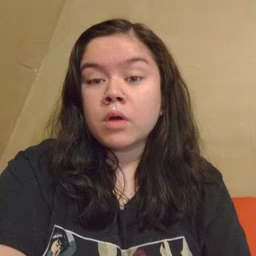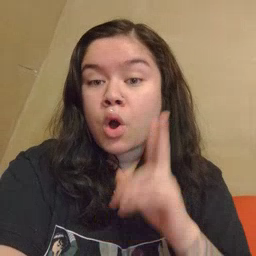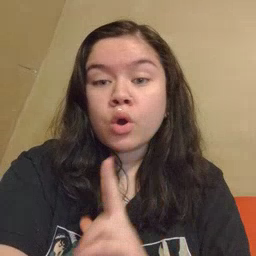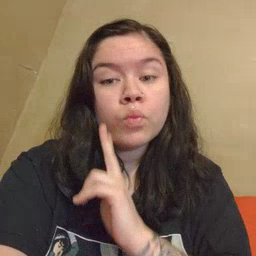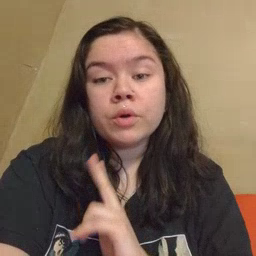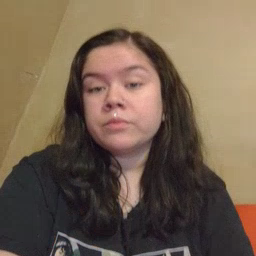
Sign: underwear